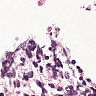
Metastatic tissue present: no